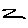
Label: zigzag